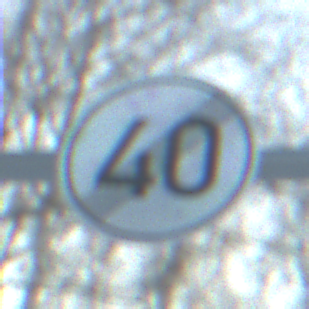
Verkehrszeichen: EndeGeschwindigkeit40
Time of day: SunriseSunset
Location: Outdoor (Nature)
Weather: Clear
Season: Winter
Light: Natural